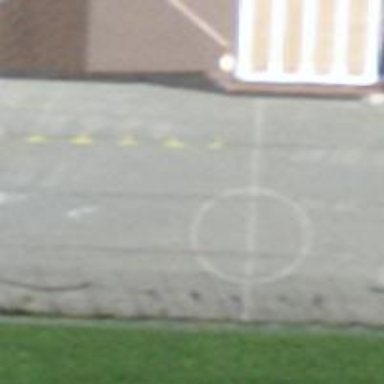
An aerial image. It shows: School.